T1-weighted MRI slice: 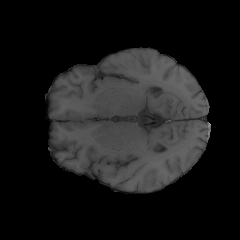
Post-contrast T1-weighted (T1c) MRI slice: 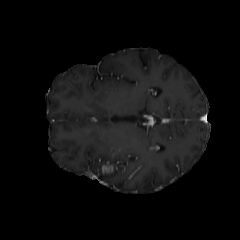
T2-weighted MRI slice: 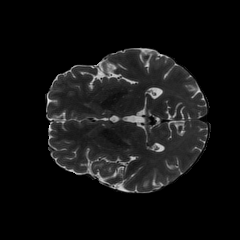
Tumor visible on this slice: yes